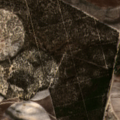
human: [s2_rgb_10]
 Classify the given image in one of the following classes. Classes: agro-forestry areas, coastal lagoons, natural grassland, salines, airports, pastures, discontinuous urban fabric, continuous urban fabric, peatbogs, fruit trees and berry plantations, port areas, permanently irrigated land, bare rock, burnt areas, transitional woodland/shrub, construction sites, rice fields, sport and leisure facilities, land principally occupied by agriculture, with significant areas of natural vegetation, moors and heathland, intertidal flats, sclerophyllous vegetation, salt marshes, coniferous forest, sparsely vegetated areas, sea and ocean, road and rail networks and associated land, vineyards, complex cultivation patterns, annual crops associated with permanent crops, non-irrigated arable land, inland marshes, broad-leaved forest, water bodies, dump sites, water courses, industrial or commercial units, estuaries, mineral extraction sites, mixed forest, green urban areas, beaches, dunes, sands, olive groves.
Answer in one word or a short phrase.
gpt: permanently irrigated land, transitional woodland/shrub